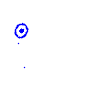
Particle: kaon